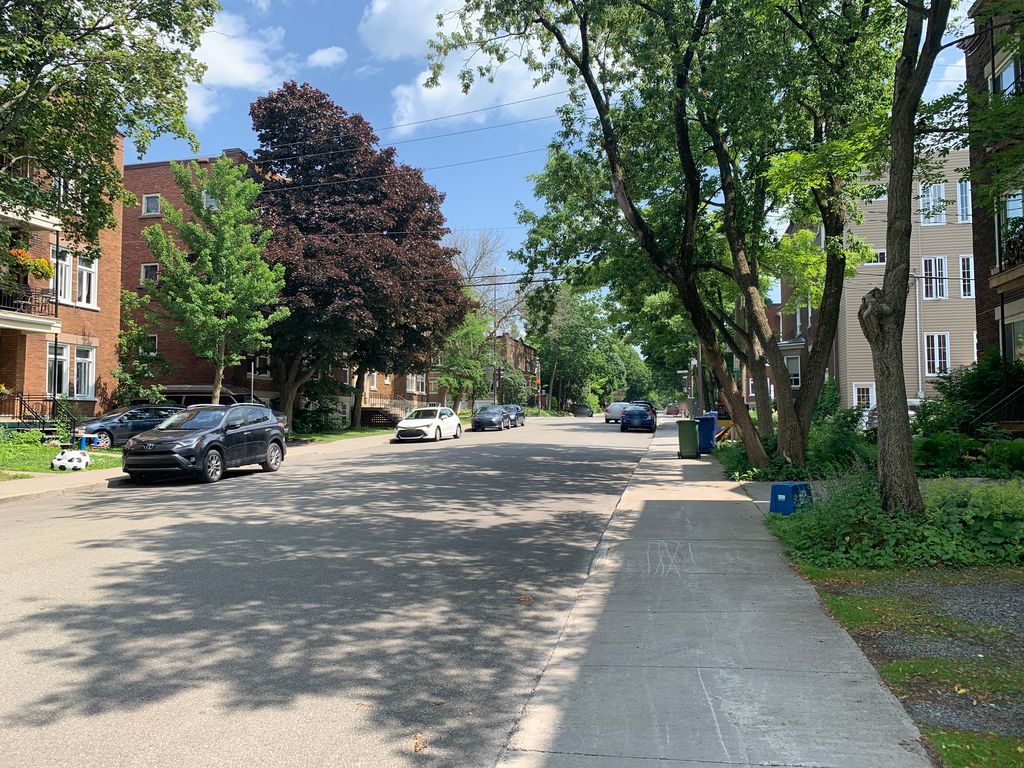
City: quebec_city